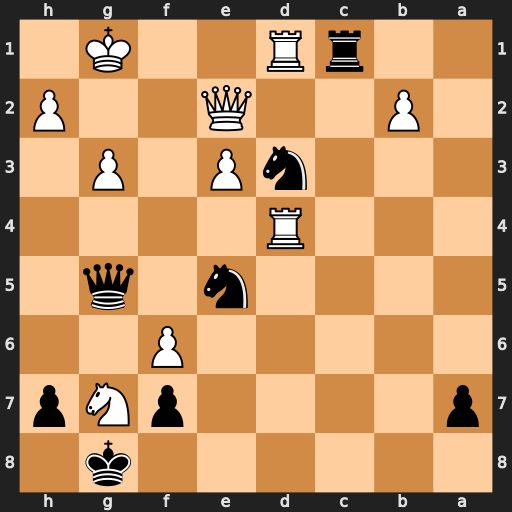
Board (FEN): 6k1/p4pNp/5P2/4n1q1/3R4/3nP1P1/1P2Q2P/2rR2K1
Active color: b
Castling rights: -
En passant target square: -
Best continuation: Rxd1+ Kg2 Qxf6 Qxd1 Qf2+